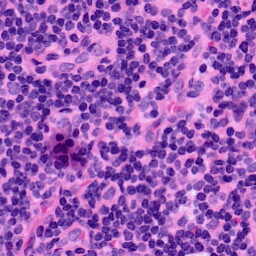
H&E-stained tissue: LymphNode